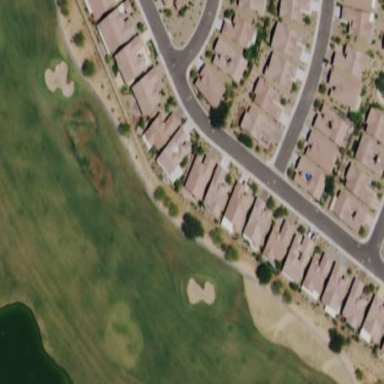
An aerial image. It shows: Grassy golf fairway.